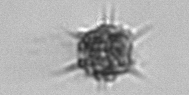
Label: Dictyocha